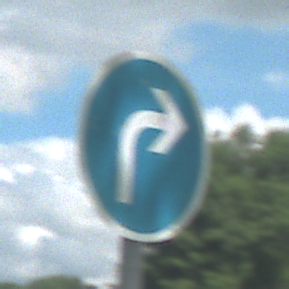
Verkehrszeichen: VorgeschriebeneFahrtrichtungRechts
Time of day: Midday
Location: Outdoor (Nature)
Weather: PartlyCloudy
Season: NotSpecified
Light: Natural